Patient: sex M, age 29
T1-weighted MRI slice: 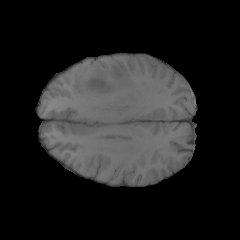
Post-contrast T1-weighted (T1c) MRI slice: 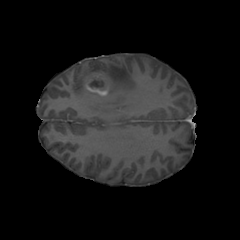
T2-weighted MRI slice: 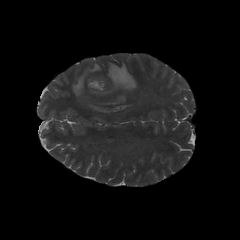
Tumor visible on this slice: yes
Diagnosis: Glioblastoma, IDH-wildtype
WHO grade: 4